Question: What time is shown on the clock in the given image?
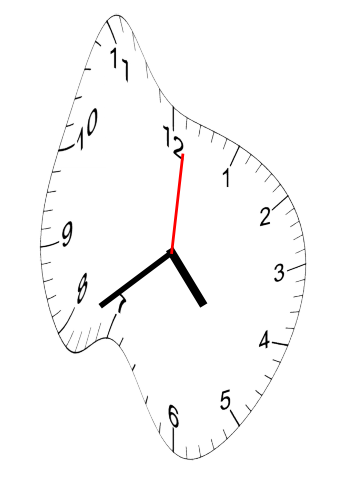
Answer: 04:39:01